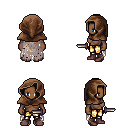
a pixel art fantasy rpg character, female body template, human, dark skin, gray tattered cape, gold greaves, black long mohawk hairstyle, cloth hood, maroon shoes, dagger, four views (front, back, left, right), 2x2 character sprite sheet, small pixel art, hard edges, no anti-aliasing